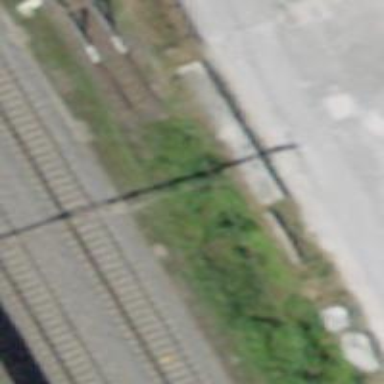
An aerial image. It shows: Abandoned railway.